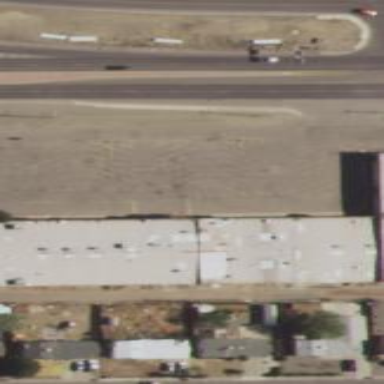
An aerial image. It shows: Building used as roller skating rink.